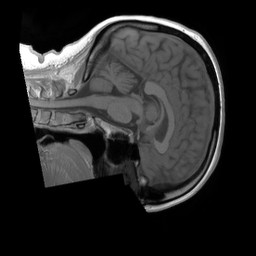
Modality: T1w
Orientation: sagittal
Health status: ill
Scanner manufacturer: siemens
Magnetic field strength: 3 T
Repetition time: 0.4 s
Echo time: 0.00246 s